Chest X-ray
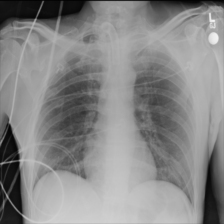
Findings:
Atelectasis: negative
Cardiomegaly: negative
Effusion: negative
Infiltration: negative
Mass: negative
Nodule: negative
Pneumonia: negative
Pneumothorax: negative
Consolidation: negative
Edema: negative
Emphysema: negative
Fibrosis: negative
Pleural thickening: negative
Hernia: negative